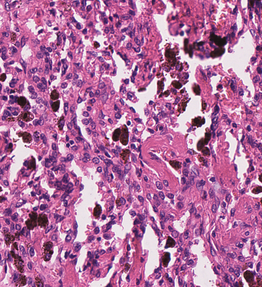
Tumor epithelial tissue: yes
Tumor-associated stroma tissue: yes
Normal tissue: no